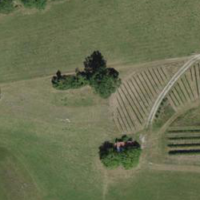
EUNIS habitat code: 52
Species observed at this site:
Primula veris